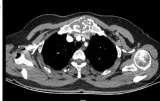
Appearance and preoperative images of the patients. Female patient.
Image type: radiology (ct)